Question: I have this code :
'''
class ViewController: UIViewController {
private var nameLabel = UILabel()
override func viewDidLoad() {
super.viewDidLoad()
// Do any additional setup after loading the view.
updateLable()
}
func updateLable () {
nameLabel = UILabel(frame: view.frame)
nameLabel.text = "Michael Dell Arron Henry Mitchell duve soooooooooooooooooooooooooc"
nameLabel.backgroundColor = .green
nameLabel.numberOfLines = 0
nameLabel.translatesAutoresizingMaskIntoConstraints = false
self.view.addSubview(nameLabel)
NSLayoutConstraint.activate([
nameLabel.centerXAnchor.constraint(equalTo: self.view.centerXAnchor , constant: 0),
nameLabel.centerYAnchor.constraint(equalTo: self.view.centerYAnchor , constant: 0)
])
nameLabel.isHidden = false
}
}
'''
I am unable to fit the text into the label. I checked on other comments with 'numberOfLines = 0' and 'sizeToFit()' but that seems not to be working.
This is what it looks like currently:

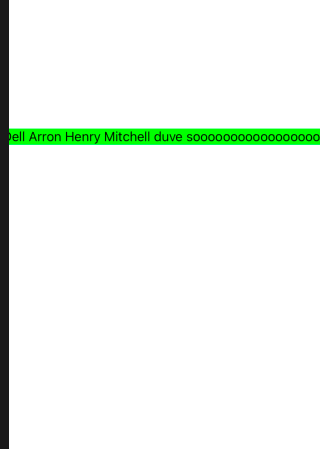
Answer: You need to constrain the width of the label in order for it to wrap. You can either:
### 1. Set the width constraint
'''
NSLayoutConstraint.activate([
nameLabel.centerXAnchor.constraint(equalTo: self.view.centerXAnchor , constant: 0),
nameLabel.centerYAnchor.constraint(equalTo: self.view.centerYAnchor , constant: 0),
nameLabel.widthAnchor.constraint(equalToConstant: 100) /// here!
])
'''
Result:
<URL>
### 2. Set the leading and trailing constraint to the superview
'''
NSLayoutConstraint.activate([
nameLabel.centerXAnchor.constraint(equalTo: self.view.centerXAnchor , constant: 0), /// you can delete this
nameLabel.centerYAnchor.constraint(equalTo: self.view.centerYAnchor , constant: 0),
/// here!
nameLabel.leadingAnchor.constraint(equalTo: self.view.leadingAnchor),
nameLabel.trailingAnchor.constraint(equalTo: self.view.trailingAnchor)
])
'''
Result:
<URL>